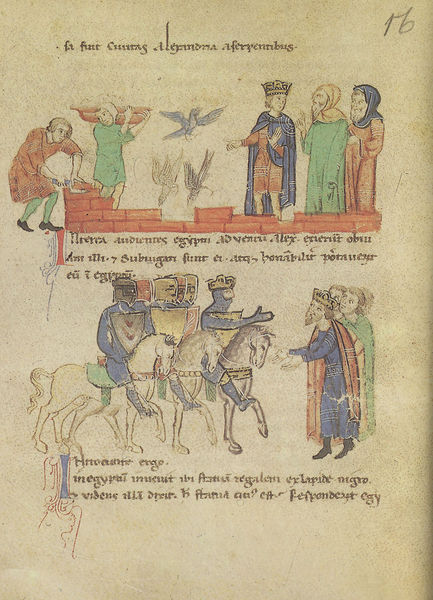
Titel: Alexanderroman
Institution: Leipzig, Stadtbibliothek
Schlagwörter: blau, mann, umhang, vogel, menschen, bunt, frau, männer, rot, mensch, bild, vögel, gold, krone, pferd, pferde, reiter, schrift, bilder, zwei, mauer, ziegel, könig, soldaten, gäste, buch, tauben, seite, illustration, text, soldat, initiale, helm, ritter, buchseite, pergament, wanne, handwerker, könige, ankunft, träger, maurer, latein, geschenke, buchmalerei, majuskel, illustrationen, falken, blau grün, i, 16, mettelalter, olatein